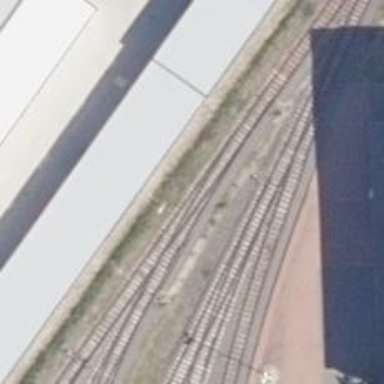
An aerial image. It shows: Railway switch.